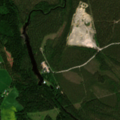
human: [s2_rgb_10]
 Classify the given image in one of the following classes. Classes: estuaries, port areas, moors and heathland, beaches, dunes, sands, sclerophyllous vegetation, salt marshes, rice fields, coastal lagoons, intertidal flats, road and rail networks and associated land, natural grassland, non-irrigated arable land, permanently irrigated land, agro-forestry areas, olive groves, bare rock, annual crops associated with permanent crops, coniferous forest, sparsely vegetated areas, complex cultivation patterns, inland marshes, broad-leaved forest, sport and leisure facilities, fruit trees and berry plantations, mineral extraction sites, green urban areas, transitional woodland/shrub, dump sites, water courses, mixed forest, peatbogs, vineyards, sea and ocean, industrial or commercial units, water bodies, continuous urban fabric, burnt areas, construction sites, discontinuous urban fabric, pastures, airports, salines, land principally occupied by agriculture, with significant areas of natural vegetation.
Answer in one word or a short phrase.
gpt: coniferous forest, mixed forest